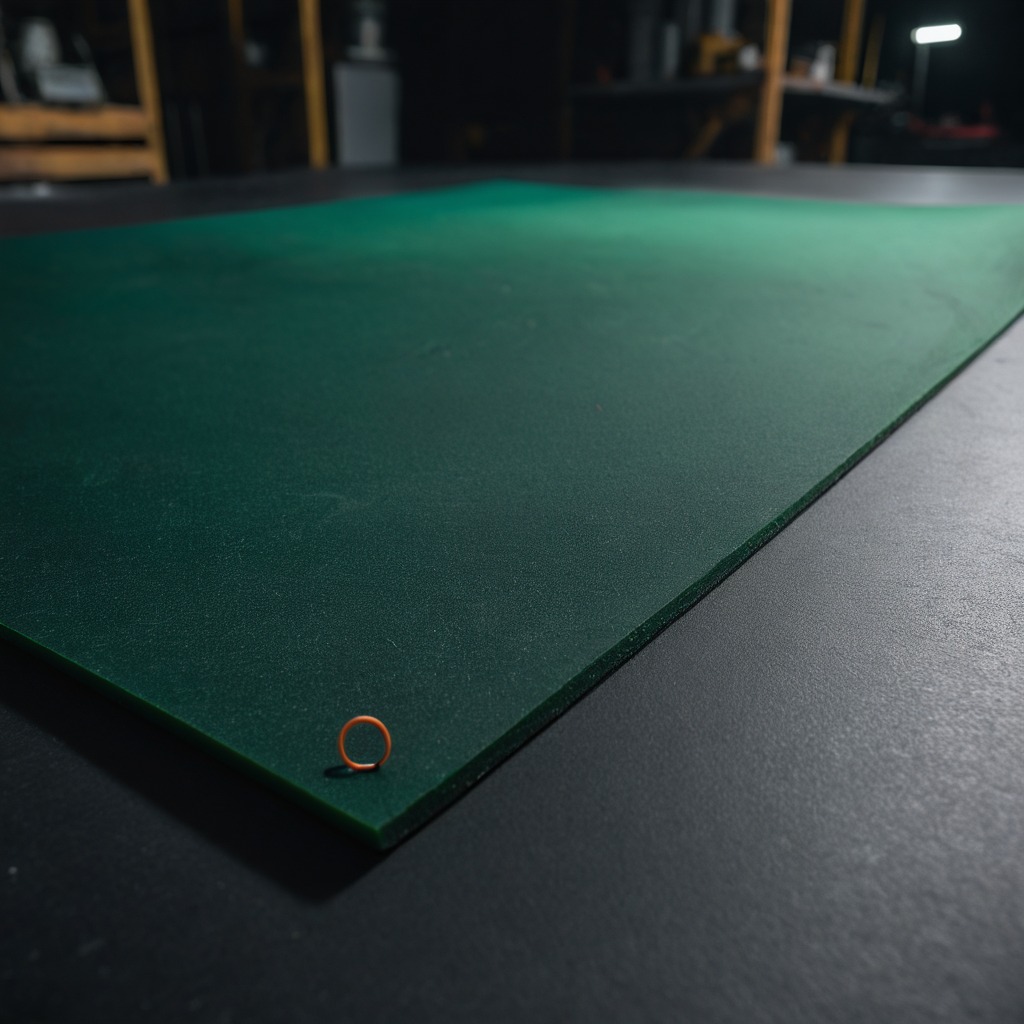
A rubber O-ring lying on a clean granite tabletop covered with a green rubber mat inside a workshop at night dim ambient light soft shadows worn but beneath the mat